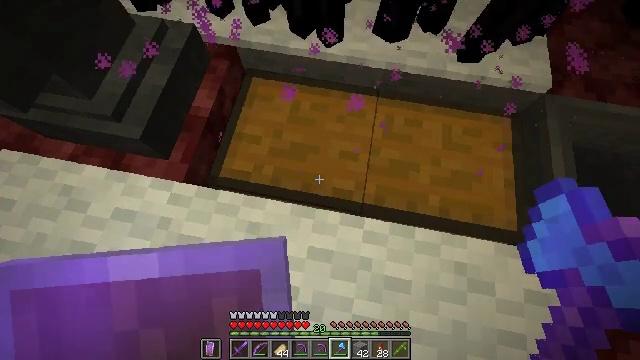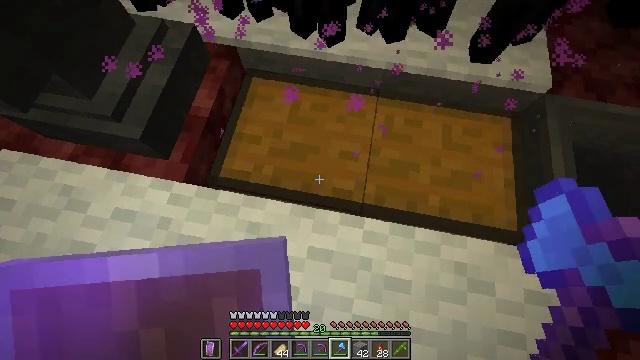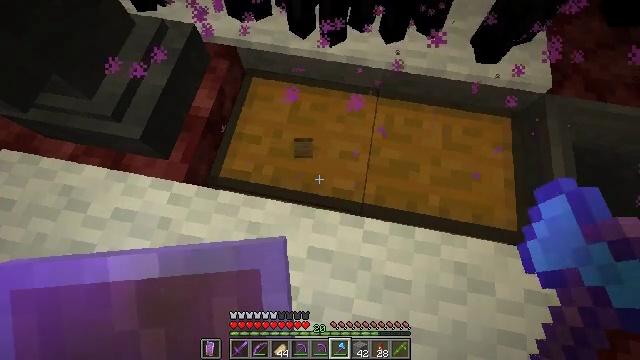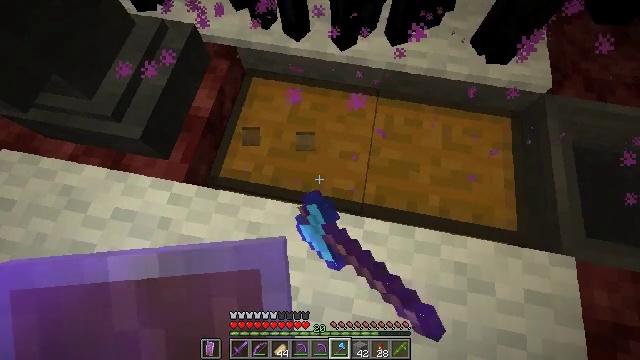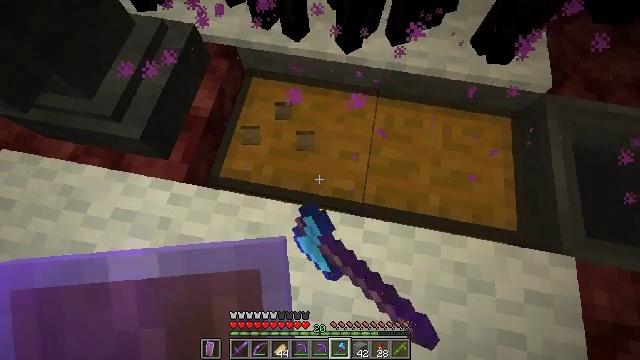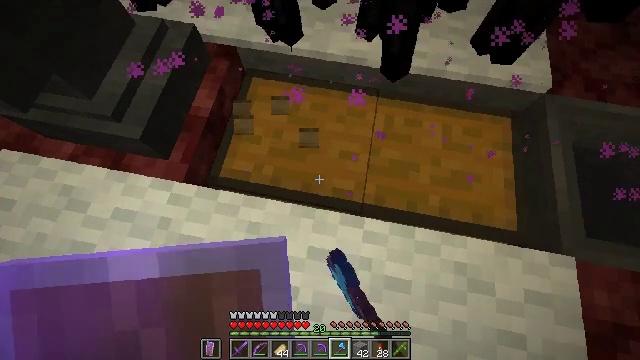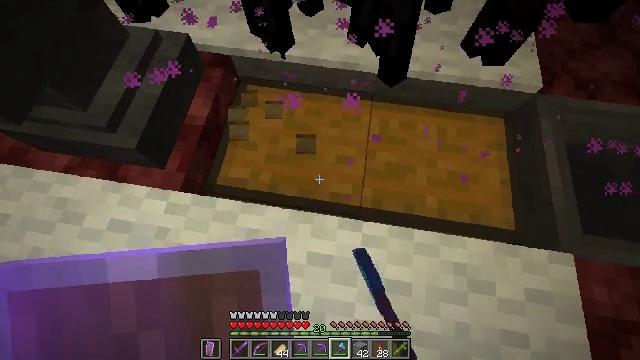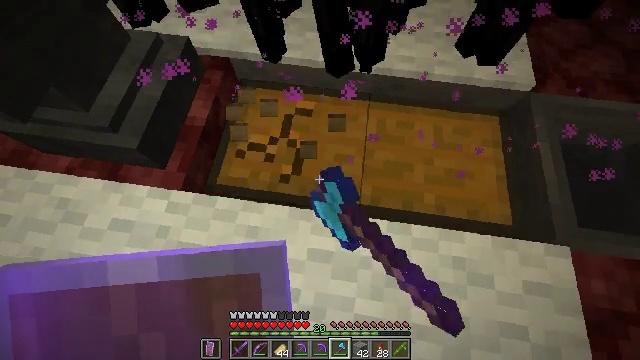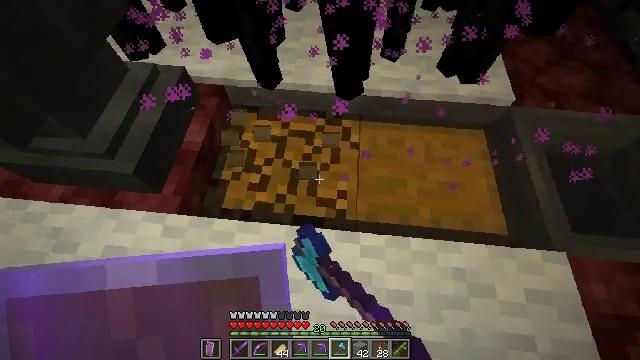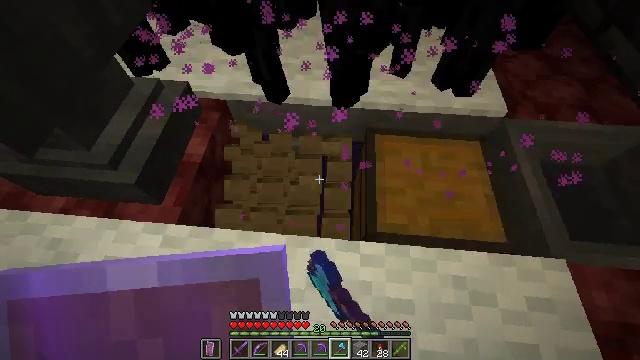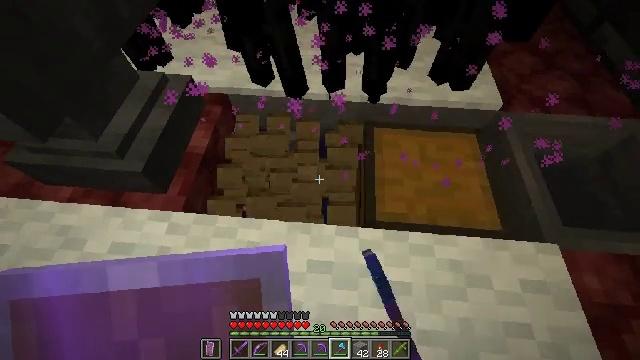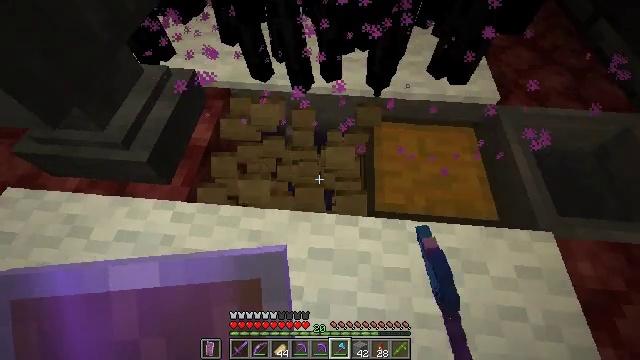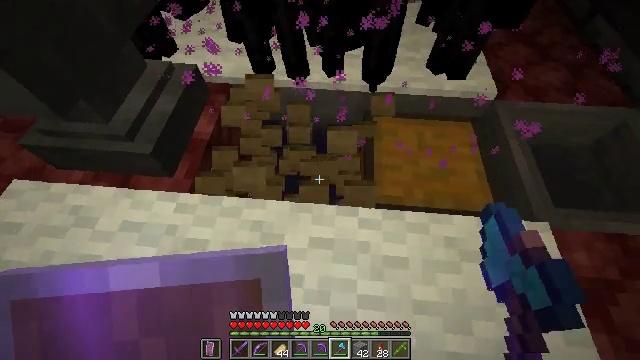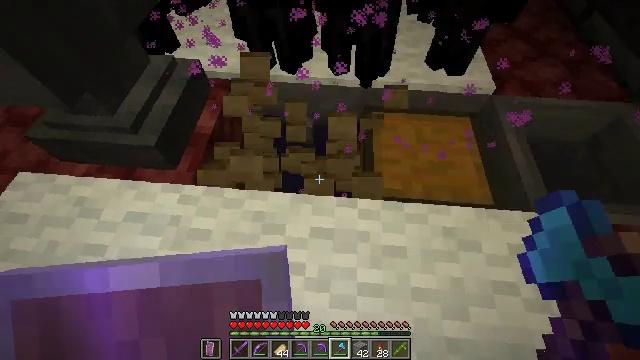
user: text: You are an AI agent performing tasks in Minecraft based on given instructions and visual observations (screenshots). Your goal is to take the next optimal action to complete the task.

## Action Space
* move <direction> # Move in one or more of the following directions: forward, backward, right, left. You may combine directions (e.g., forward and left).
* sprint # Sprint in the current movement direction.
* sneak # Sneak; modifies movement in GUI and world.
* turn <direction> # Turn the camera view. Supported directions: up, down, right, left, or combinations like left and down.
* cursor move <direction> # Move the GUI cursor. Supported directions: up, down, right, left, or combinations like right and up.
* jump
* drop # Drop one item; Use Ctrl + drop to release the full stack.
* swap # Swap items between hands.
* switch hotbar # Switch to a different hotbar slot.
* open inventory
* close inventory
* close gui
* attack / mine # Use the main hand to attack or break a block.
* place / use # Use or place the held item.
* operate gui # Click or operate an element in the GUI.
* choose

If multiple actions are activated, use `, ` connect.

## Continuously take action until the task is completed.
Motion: motion action
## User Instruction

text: Gather the chest from its place.
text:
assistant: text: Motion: sneak
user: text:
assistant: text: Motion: sneak, attack / mine
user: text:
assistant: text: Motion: sneak, attack / mine
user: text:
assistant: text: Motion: sneak, attack / mine
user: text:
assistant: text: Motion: sneak, attack / mine
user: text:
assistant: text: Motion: move back, sneak, turn right and up, attack / mine
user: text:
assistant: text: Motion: move back, sneak, turn up, attack / mine
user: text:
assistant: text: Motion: move back, sneak, turn right and up, attack / mine
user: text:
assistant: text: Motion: move back, sneak, turn up, attack / mine
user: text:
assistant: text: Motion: move back, sneak, attack / mine
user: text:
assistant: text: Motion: move back, sneak, attack / mine
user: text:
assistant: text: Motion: move back, sneak, attack / mine
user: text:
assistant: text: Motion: move back, sneak, attack / mine
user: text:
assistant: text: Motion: sneak